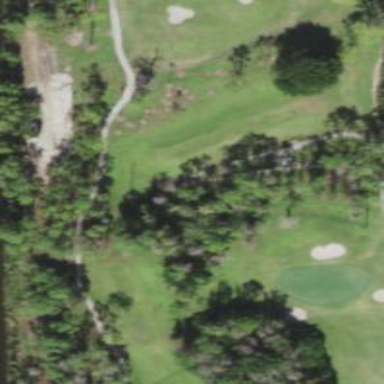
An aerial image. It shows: Area with grass used as rough in golf course.